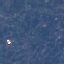
Land use / land cover: Residential